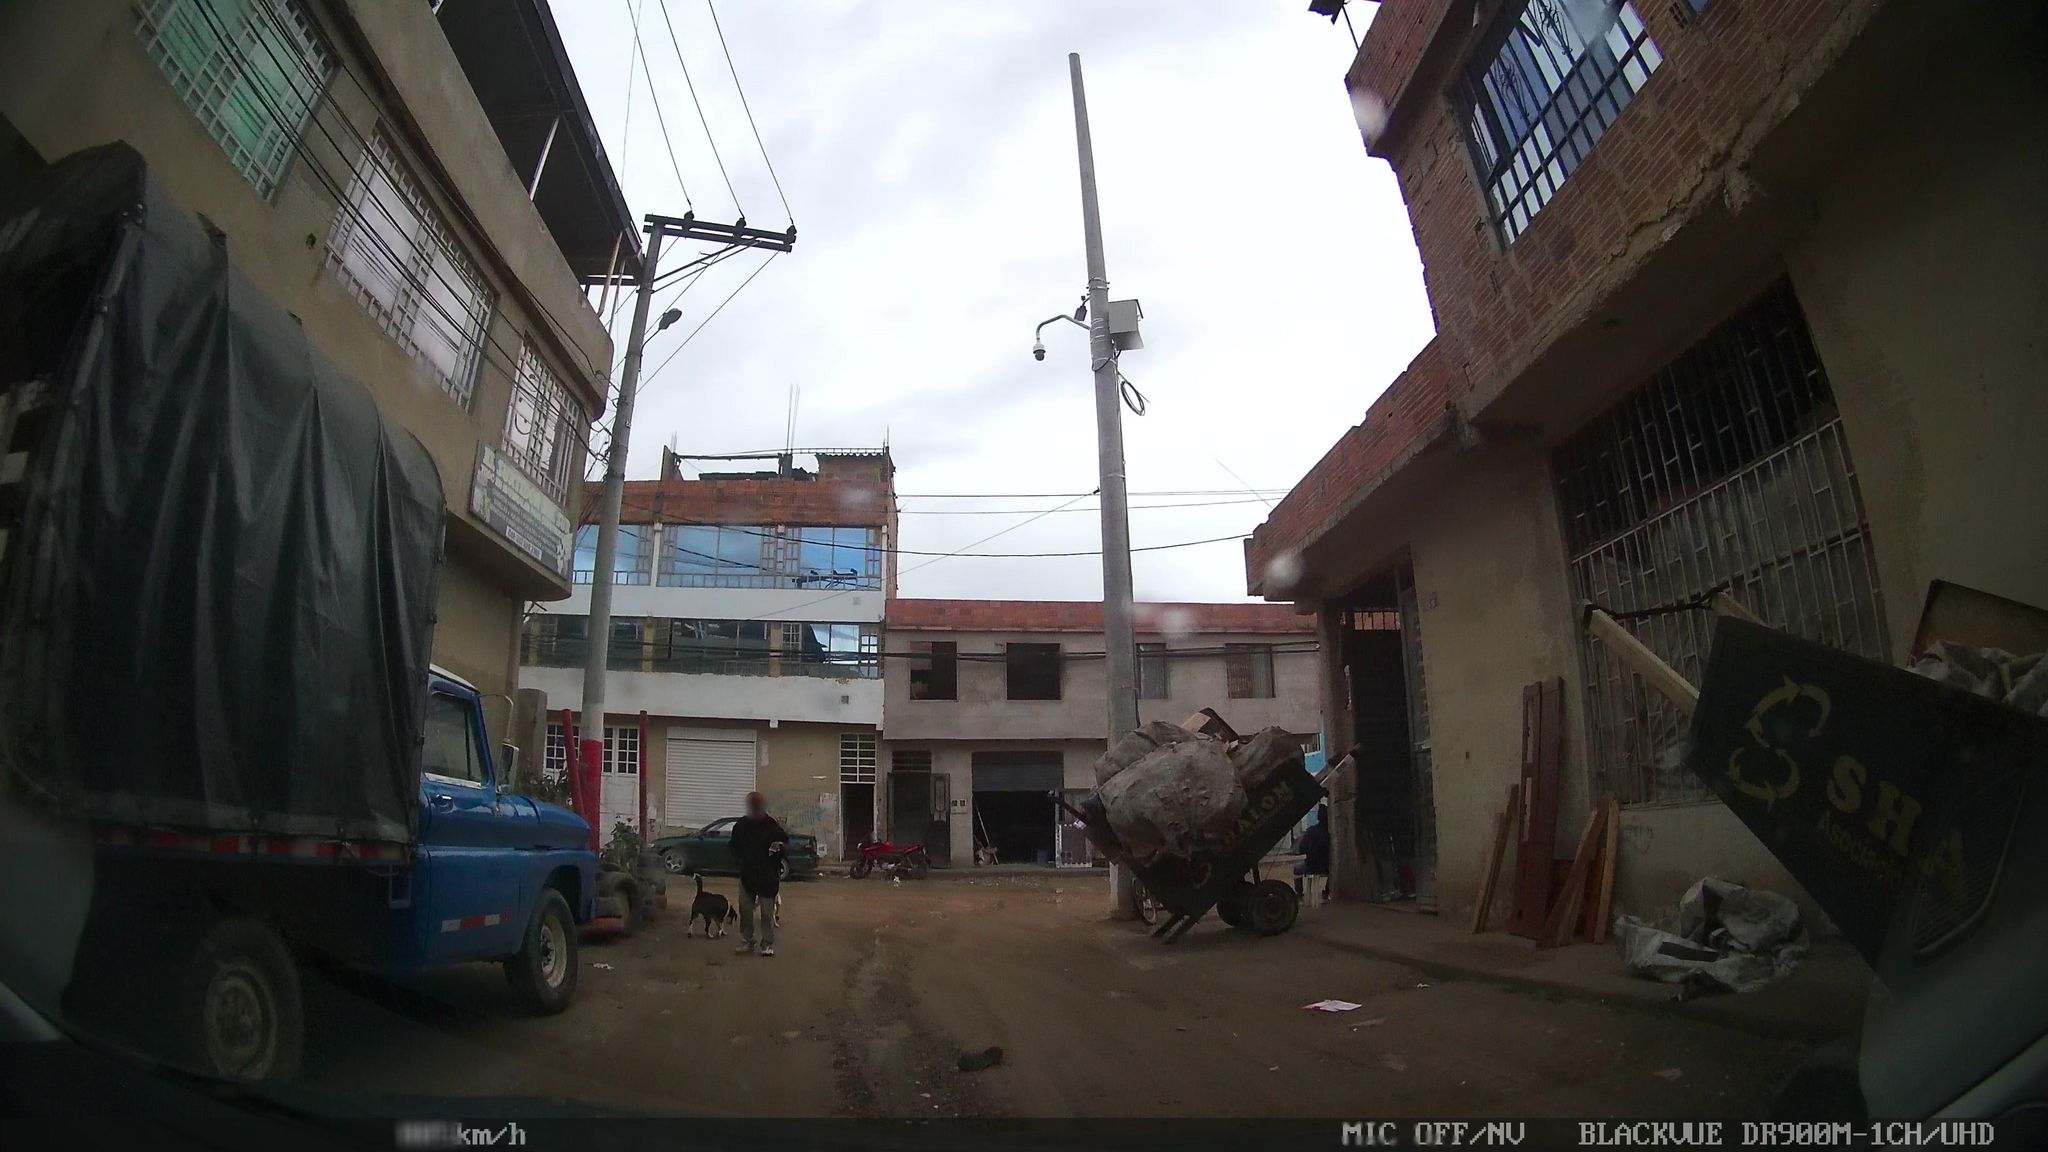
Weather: cloudy
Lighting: day
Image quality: good
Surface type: driving surface
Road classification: residential
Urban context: urban centre
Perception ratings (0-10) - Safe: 1.74, Lively: 2.55, Beautiful: 3.17, Boring: 5.94, Depressing: 8.71, Wealthy: 0.17